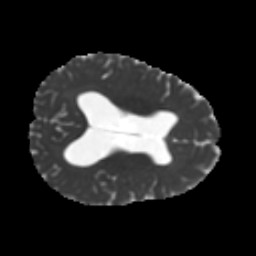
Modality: MD
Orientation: axial
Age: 23
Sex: female
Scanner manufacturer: ge
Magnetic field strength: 3 T
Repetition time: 7.8 s
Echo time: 0.0612 s